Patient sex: M
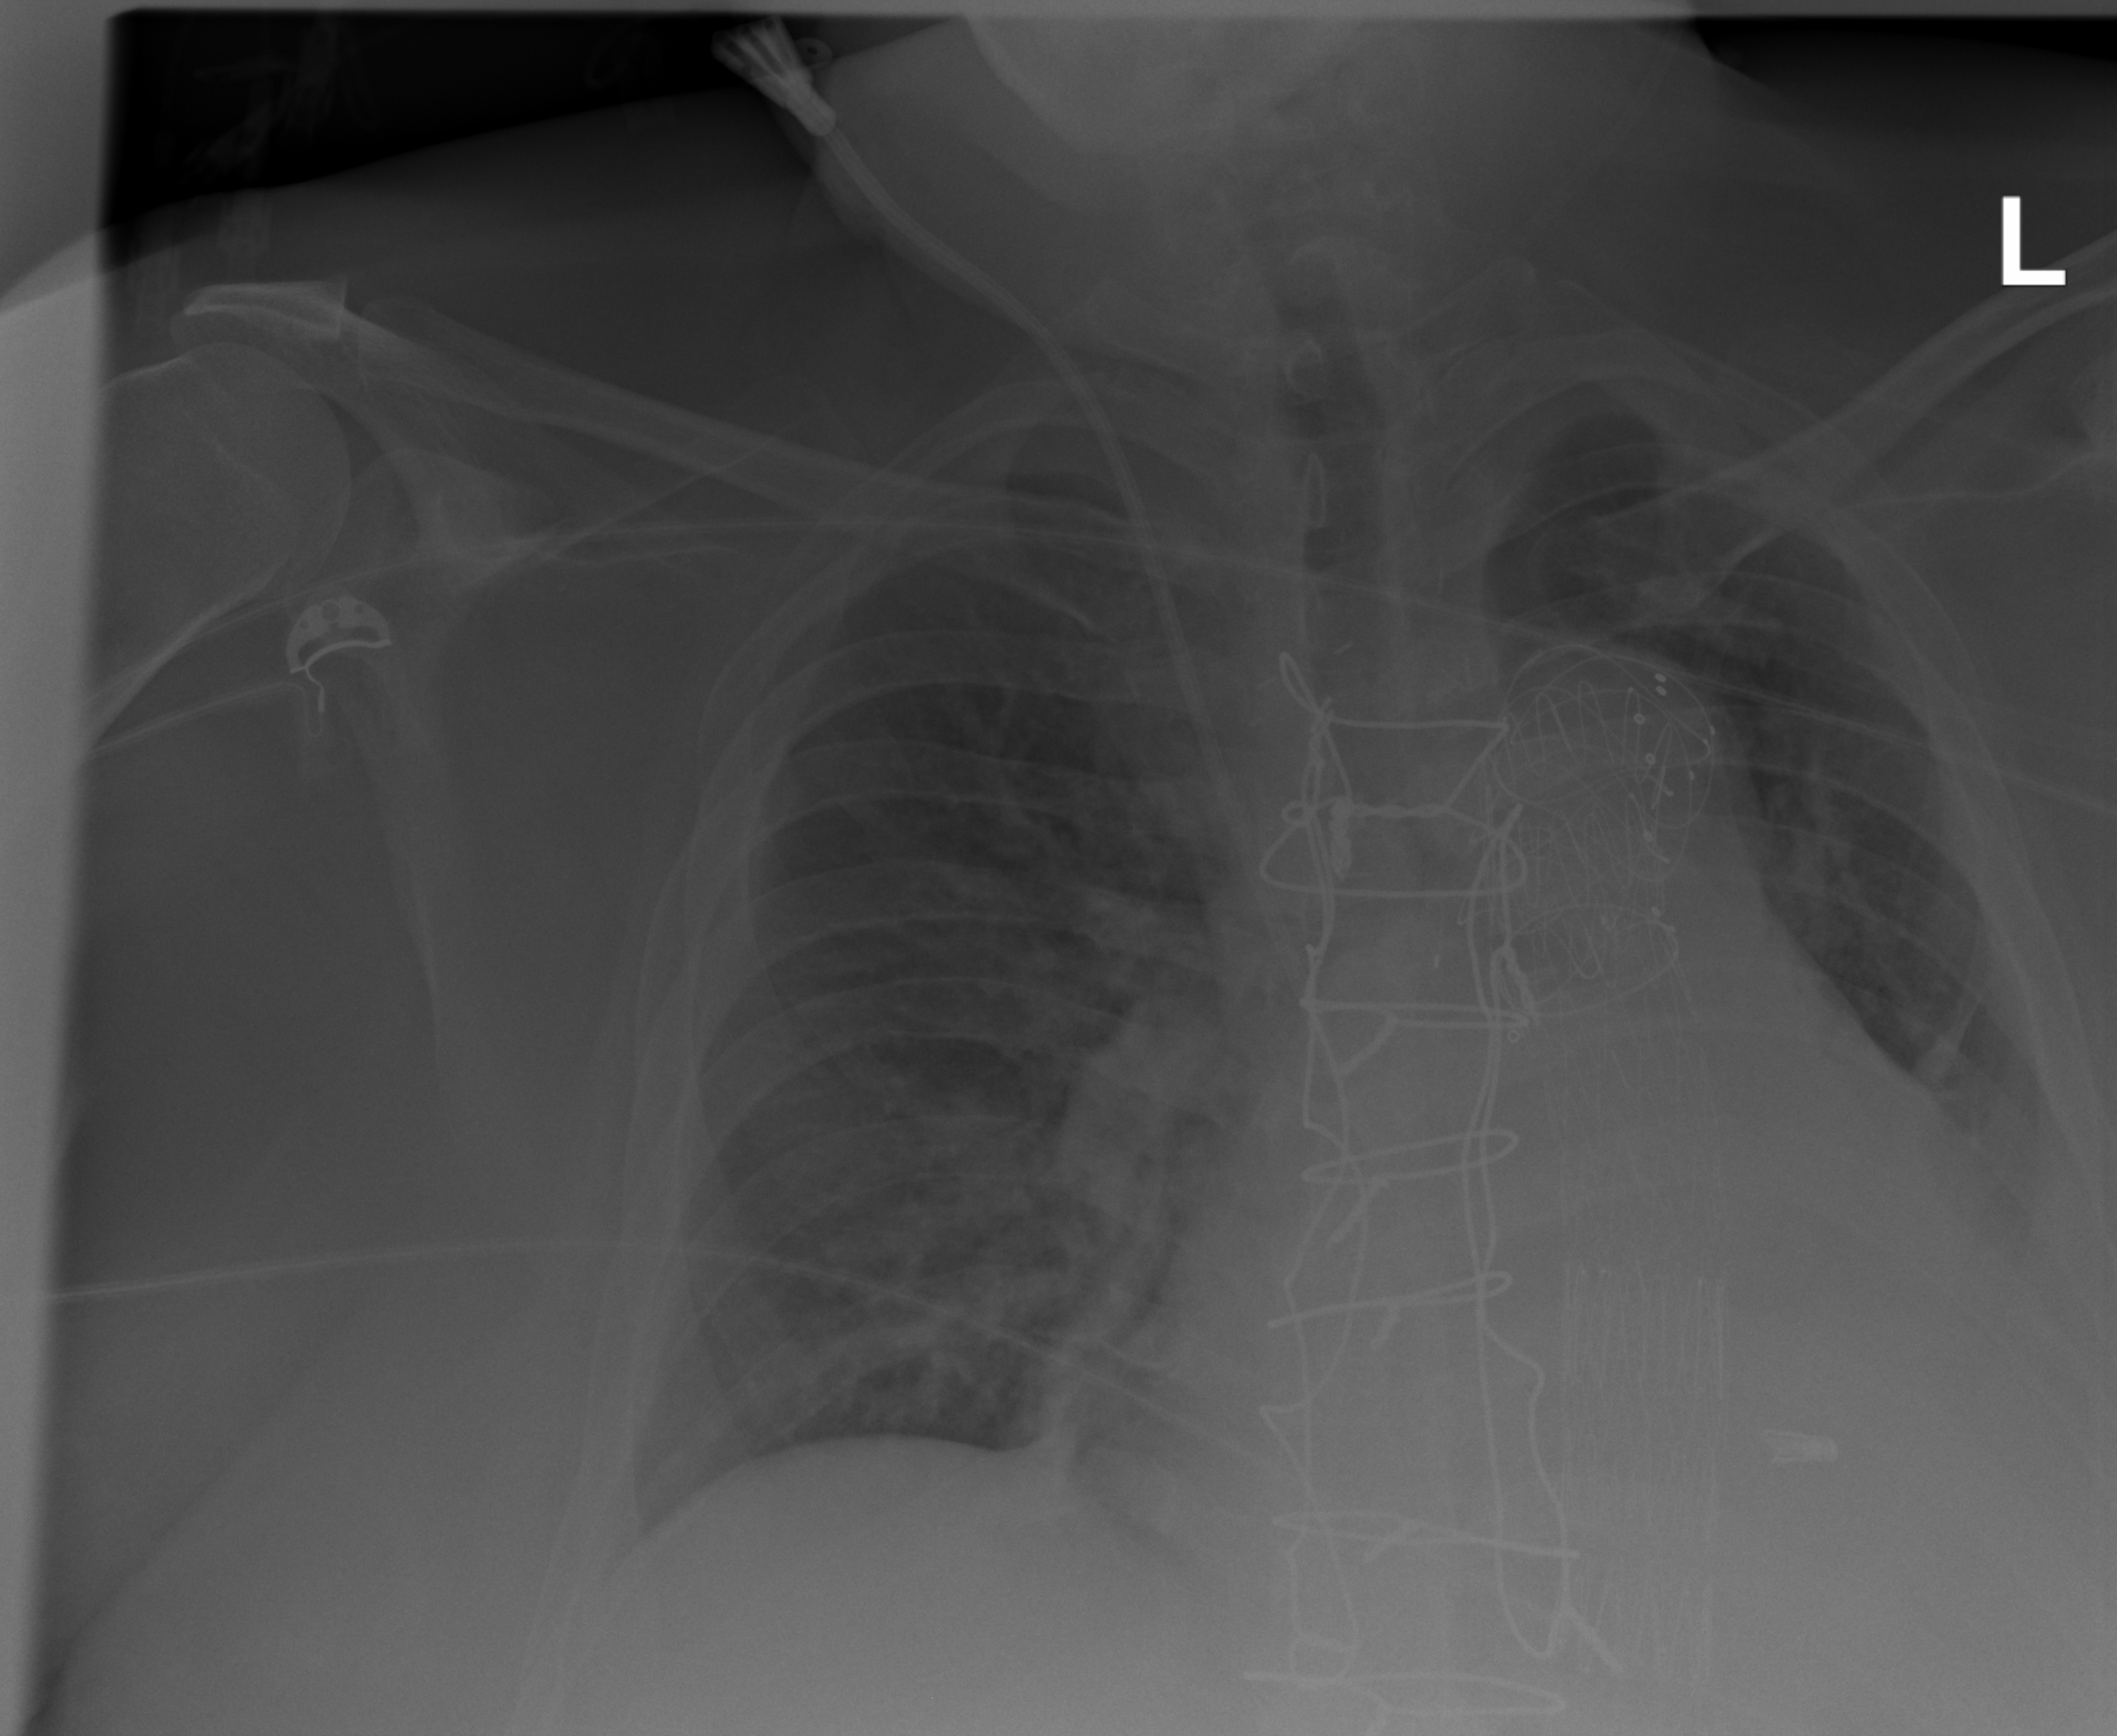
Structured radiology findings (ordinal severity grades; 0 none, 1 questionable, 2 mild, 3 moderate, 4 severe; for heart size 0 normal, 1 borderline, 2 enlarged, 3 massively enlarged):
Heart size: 2
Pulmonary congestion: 2
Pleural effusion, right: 0
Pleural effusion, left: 3
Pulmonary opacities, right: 2
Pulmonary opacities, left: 2
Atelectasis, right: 2
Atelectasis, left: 2